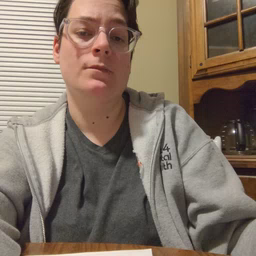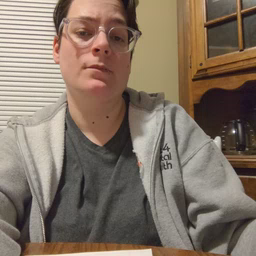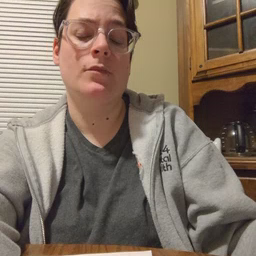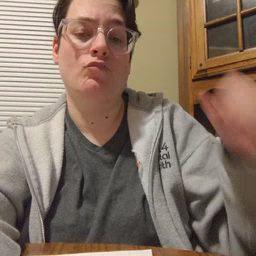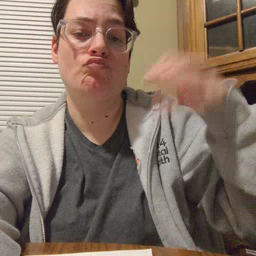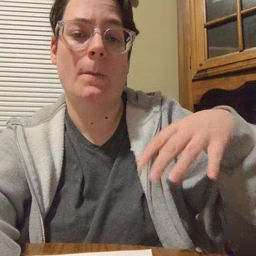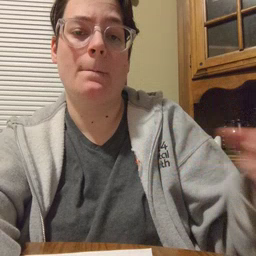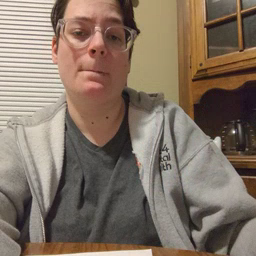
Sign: drop